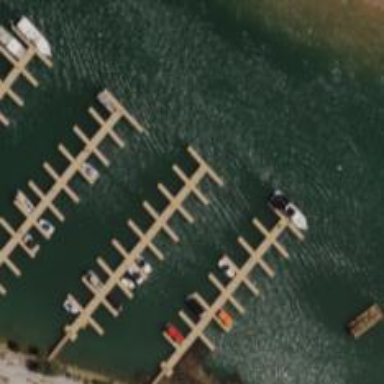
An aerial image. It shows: Pier with mooring facilities.